Question: I'm working on a Django project. But my problem is on JQuery.
I used <URL> and adds the new row in the bottom of the table. So the duplicated row can be appeared just like the origin.
I also uses <URL> in my forms.
The duplication copies everything, even the appended htmls by the datepickers and autocompletes, because the plugin tries not to leave any interface pieces. When it clones the first row, everything is cloned, even the events are cloned. So when i click on the newly appeared datepicker input the calendar event works on the first row's element.
I'm trying to find the decision. Here are what in my mind so far..
1. Declare the jquery ui (datepicker and autocomplete) as live? like $(".dates").live('...', function() { $(this).datepicker(); } ) But I'm not sure which event should be handled for this. I guess it's impossible to handle the new created or appended elements.
2. Putting the script inside the row? right after the element $("#id_birthday_1").datepicker(); It seems the best idea, but the duplication has already duplicated the extra elements/htmls. So it will re-render the element.
3. Should I edit the js plugin? like binding all the jquery ui's events' declarations, excepting the renders and appending and styling. That would be a huge mess. I don't want to mess up like this.. And every time if i need to add a new ui, i should edit that js constantly

Every ideas would be appreciated :)
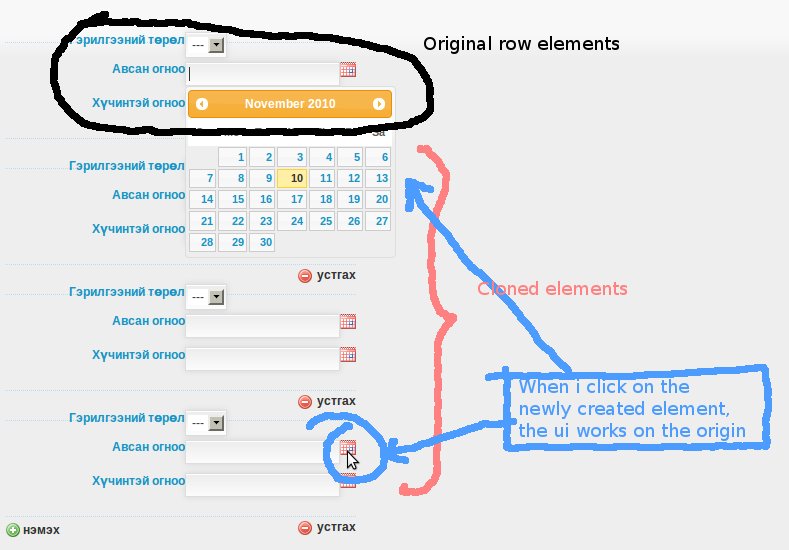
Answer: The formset plugin can call a function when a new form is added, you could initialize the newly added fields there. The function should take a single argument, 'row'; it will be passed a jQuery object, wrapping the form that was just added.
'''
$('#myFormset1Table tbody tr').formset({
added: function(row) {
row.find(".date").datepicker();
}
});
'''